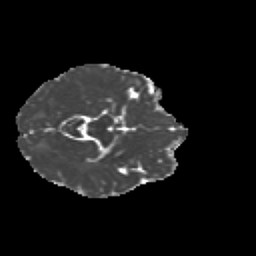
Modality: MD
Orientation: axial
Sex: female
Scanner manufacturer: siemens
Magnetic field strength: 3 T
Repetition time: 5 s
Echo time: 0.071 s